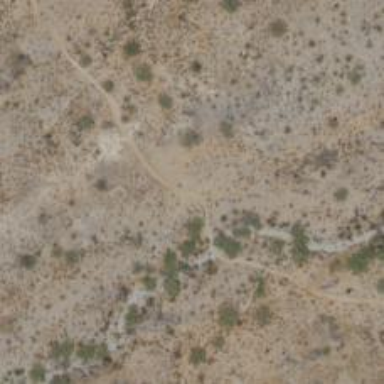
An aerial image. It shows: Hiking trail path.